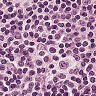
Metastatic tissue present: no